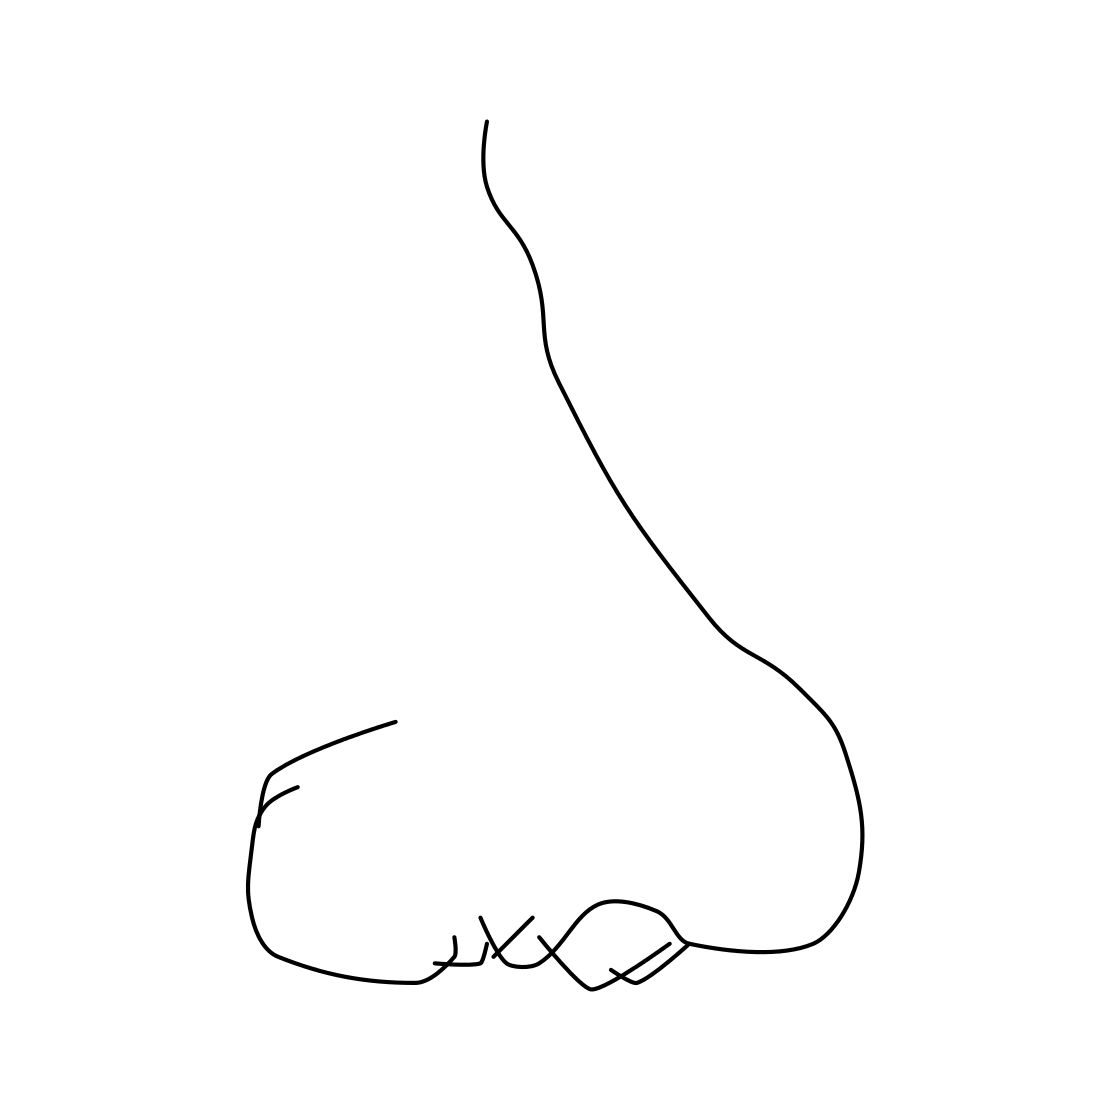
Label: nose